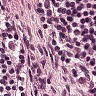
Metastatic tissue present: no